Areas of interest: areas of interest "Zhejiang Gongshang University Xiasa Campus Teaching Building B"
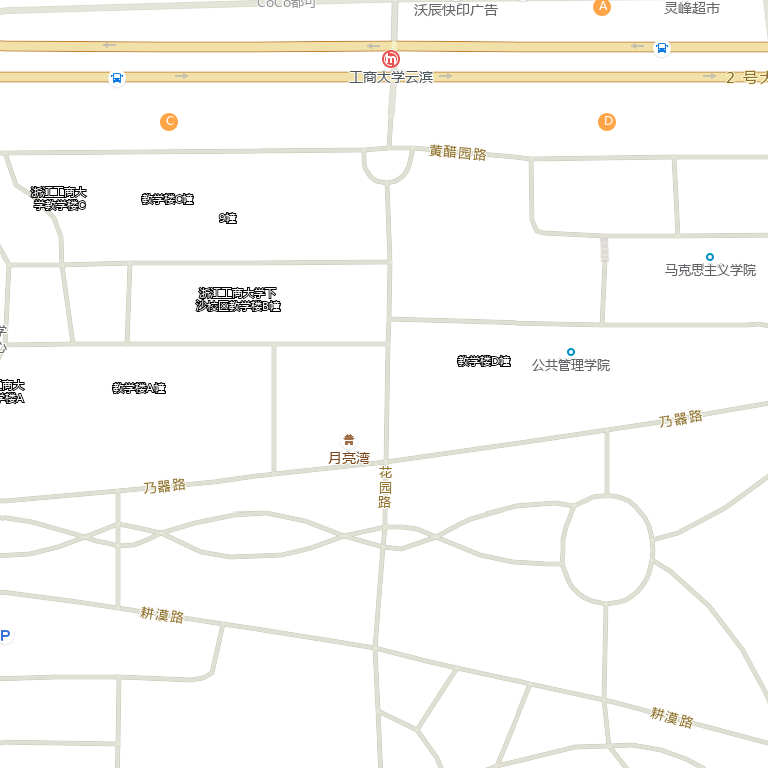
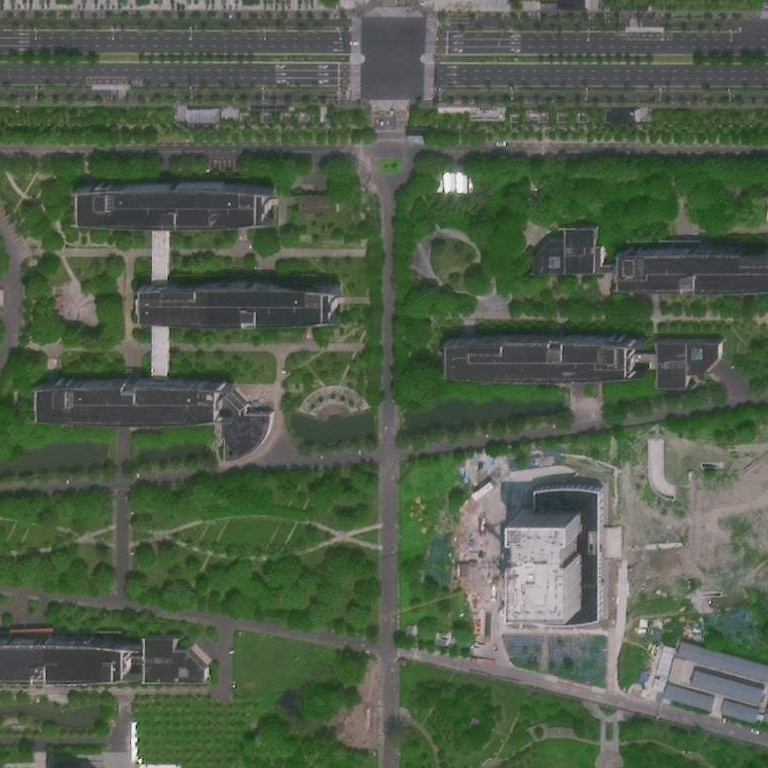